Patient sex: M
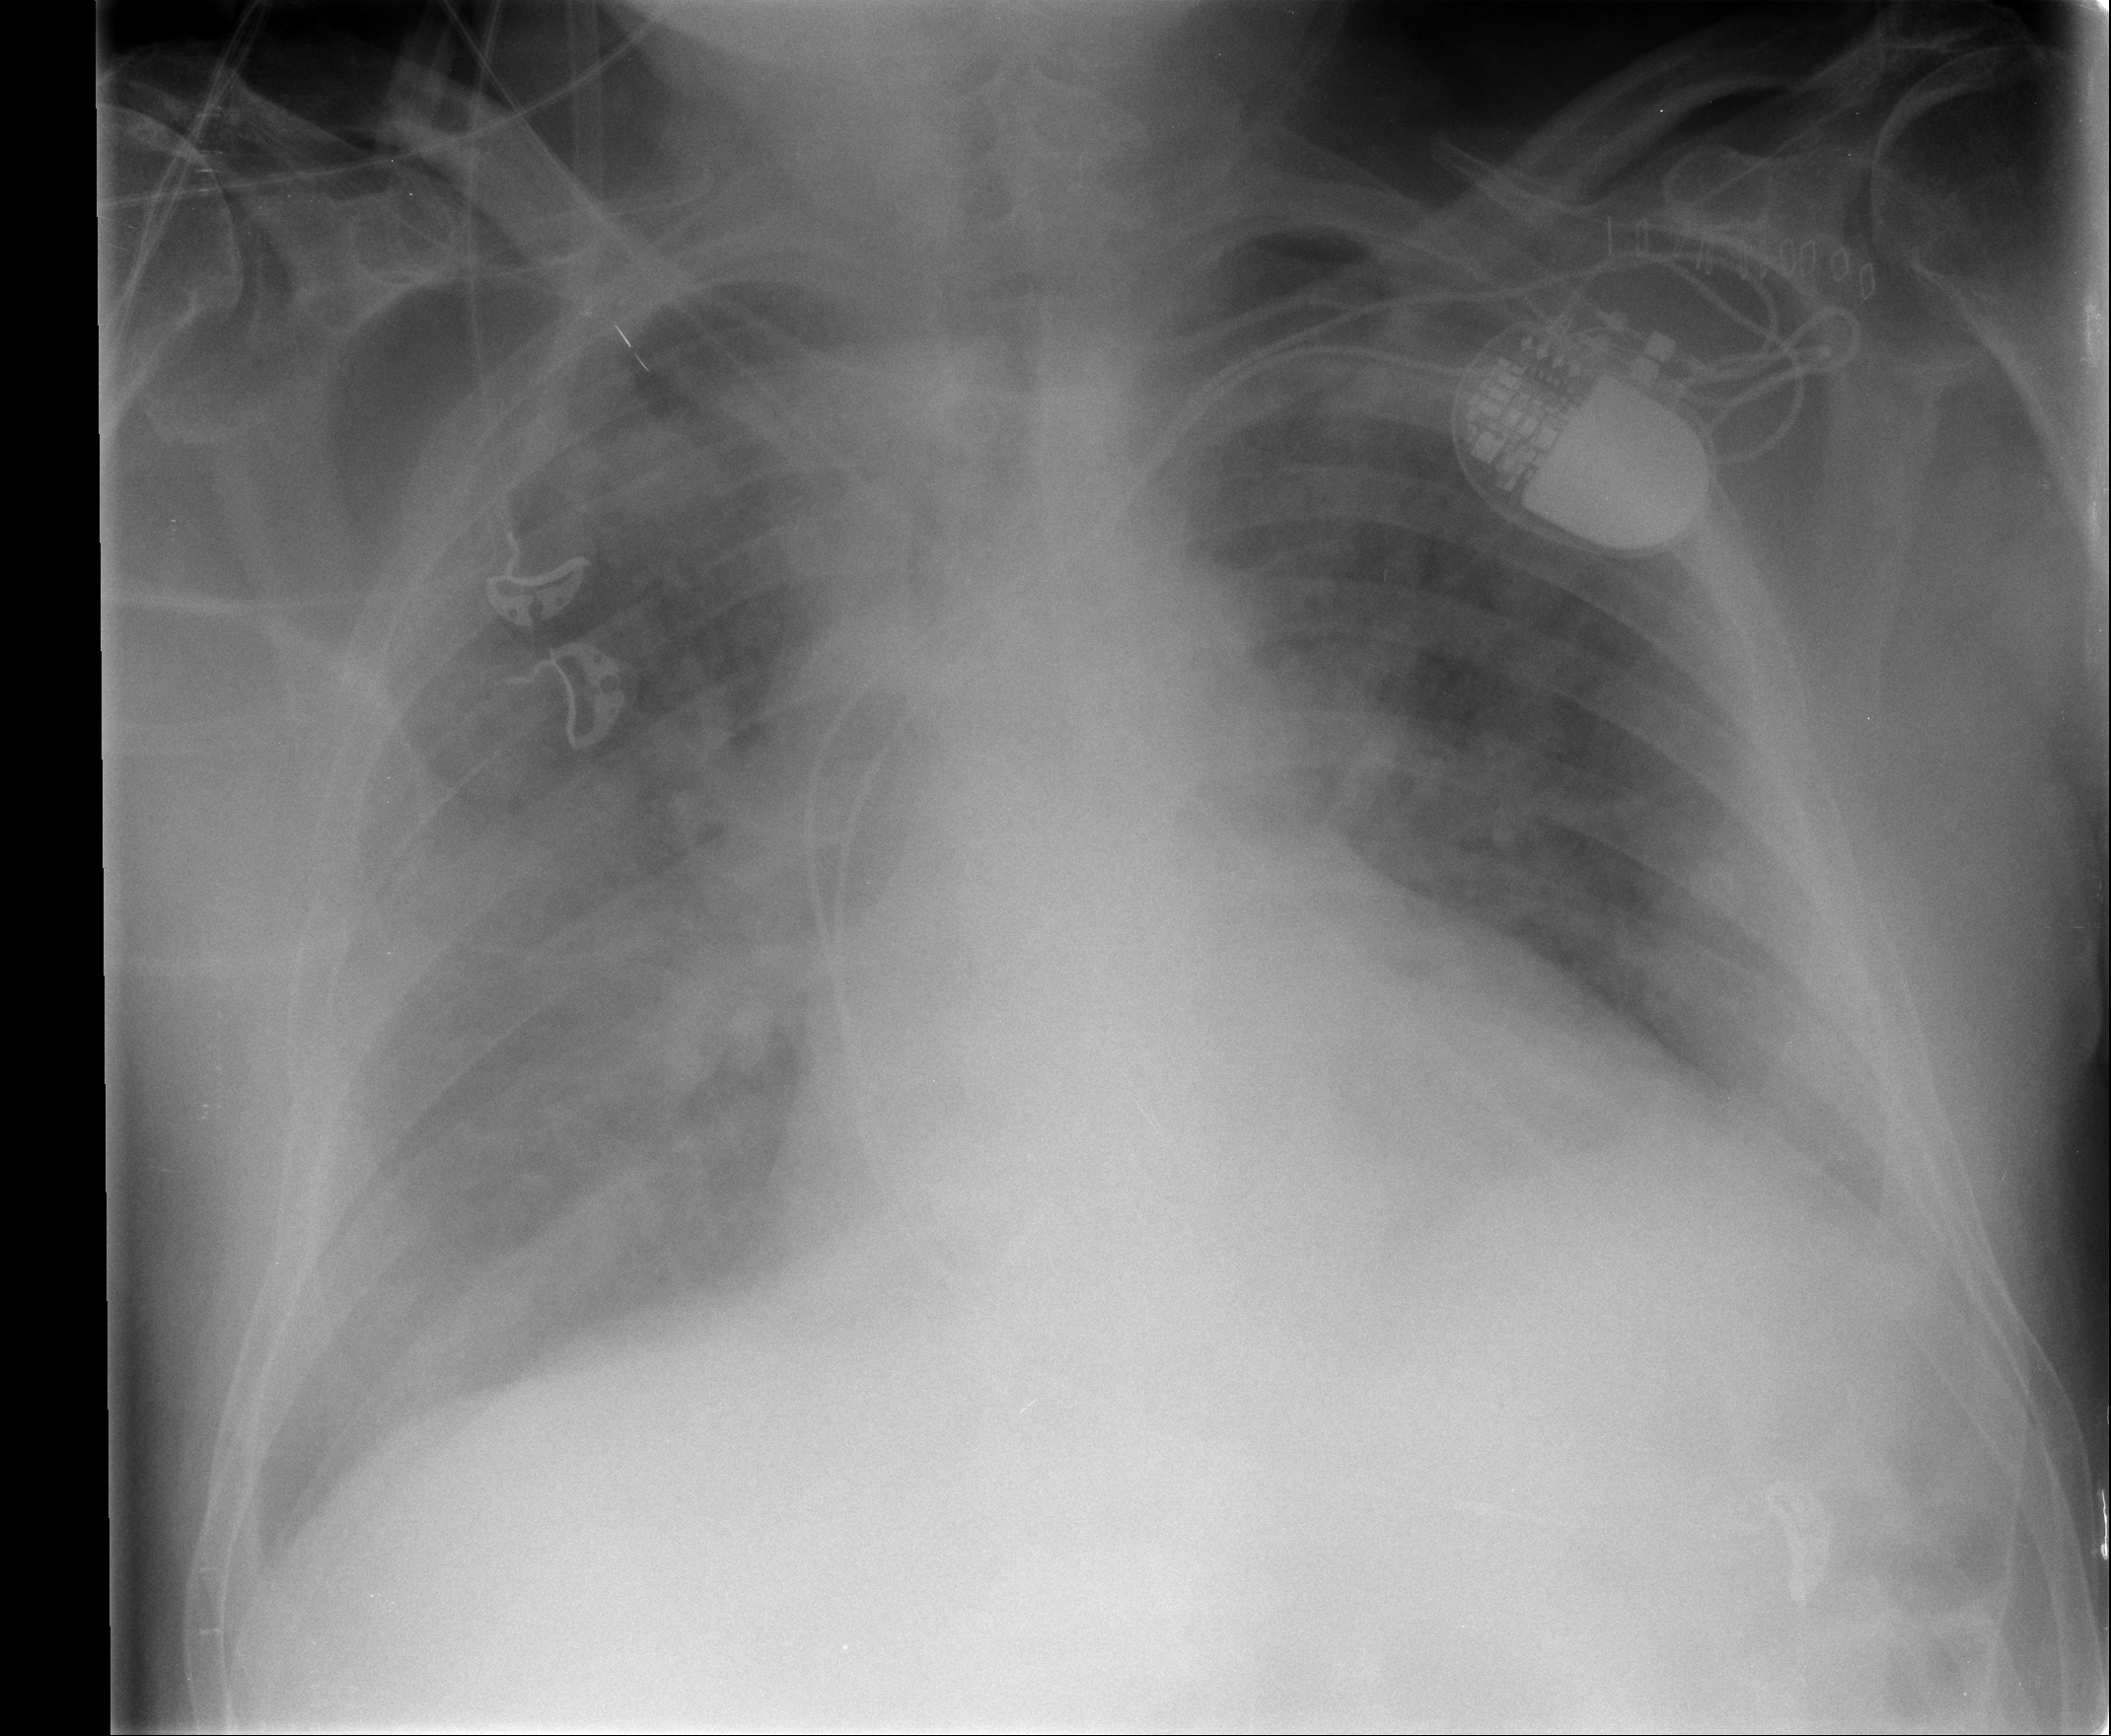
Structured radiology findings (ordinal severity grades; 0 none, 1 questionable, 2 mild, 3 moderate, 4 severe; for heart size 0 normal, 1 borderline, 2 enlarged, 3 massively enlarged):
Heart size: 2
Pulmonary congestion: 2
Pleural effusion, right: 2
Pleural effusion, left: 1
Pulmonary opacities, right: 3
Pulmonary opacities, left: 2
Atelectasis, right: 3
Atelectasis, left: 2